Field crop: maize
Growth stage: 1
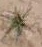
Species: salsola